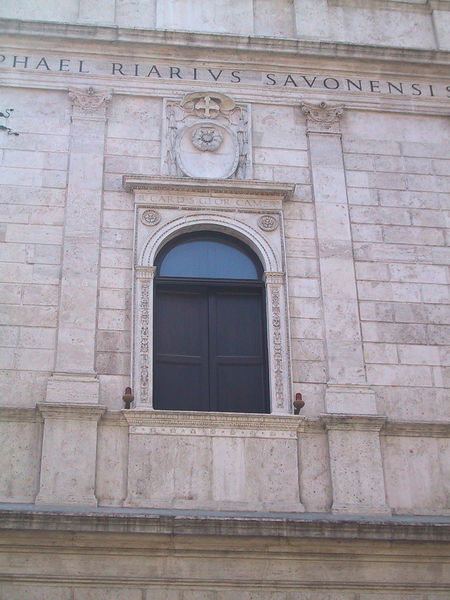
Titel: Palazzo della Cancelleria
Standort: Rom, Palazzo della Cancelleria (EU - I - Latium)
Schlagwörter: blau, ausschnitt, blume, fenster, glas, hell, pfeiler, säule, säulen, tür, blüte, gebäude, haus, ornament, wand, architektur, sockel, stein, steine, fensterläden, kreis, balkon, relief, schrift, bogen, fassade, italien, mauer, laden, pilaster, rundbogen, detail, inschrift, ornamente, metall, monumental, tor, foto, fugen, fensterladen, medaillon, kreuz, palast, mauerwerk, umrahmung, groß, schlange, kapitelle, rom, kapitell, fries, rustika, wappen, sims, gesims, fresko, rosetten, holztür, latein, lisene, bogenfenster, eichel, raphael, lkreuz, rindbogen, fassadenausschnitt, simss, riarius, savona, krkeuz